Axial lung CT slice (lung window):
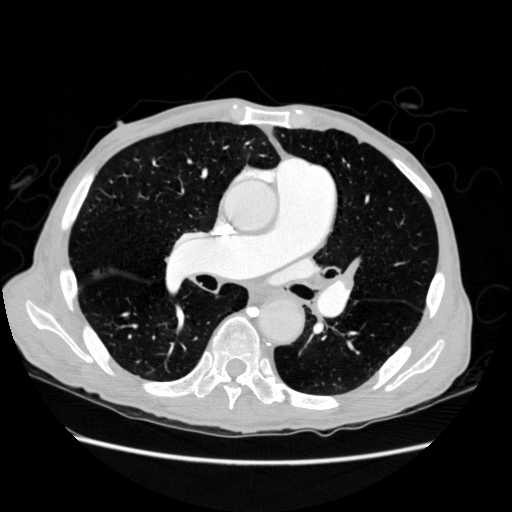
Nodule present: no